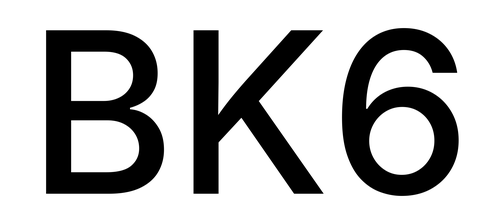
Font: Inter_Medium